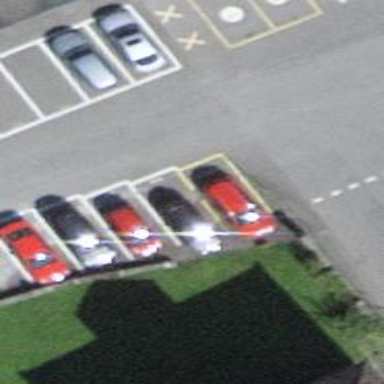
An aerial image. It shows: Car sharing facility.